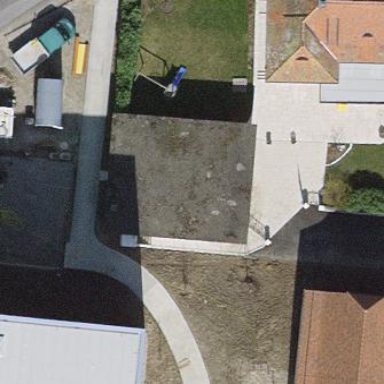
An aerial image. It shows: Garage.